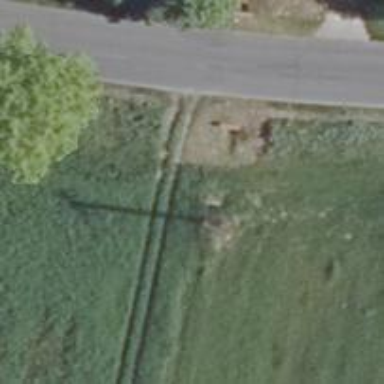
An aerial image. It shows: Power pole.